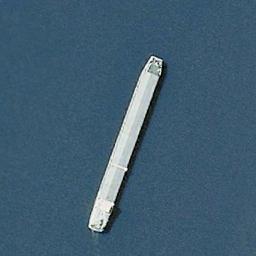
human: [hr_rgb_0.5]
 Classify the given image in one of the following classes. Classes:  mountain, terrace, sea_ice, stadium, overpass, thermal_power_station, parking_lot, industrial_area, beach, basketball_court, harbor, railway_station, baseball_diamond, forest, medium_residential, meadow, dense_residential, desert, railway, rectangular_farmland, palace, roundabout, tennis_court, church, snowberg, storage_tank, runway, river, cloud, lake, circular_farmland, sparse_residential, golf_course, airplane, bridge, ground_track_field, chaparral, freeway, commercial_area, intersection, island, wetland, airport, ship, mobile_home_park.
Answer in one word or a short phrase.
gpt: ship